Question: I am using the library to generate DXF files with polylines and different attributes which are given within a polyline as text. Using , how can I create an AREA attribute which would be connected to a polyline? This means, if I open a created DXF file in AutoCAD and change the polyline geometry, then the AREA text would update its value automatically.
Here is how I do it in AutoCAD:

Here is an example of what kind of behavior I want to achieve in AutoCAD:
1. AREA attribute state when I open the DXF file:
2. Changing the geometry of the POLYLINE:
3. After I apply the REGEN command, the AREA attribute value gets updated:
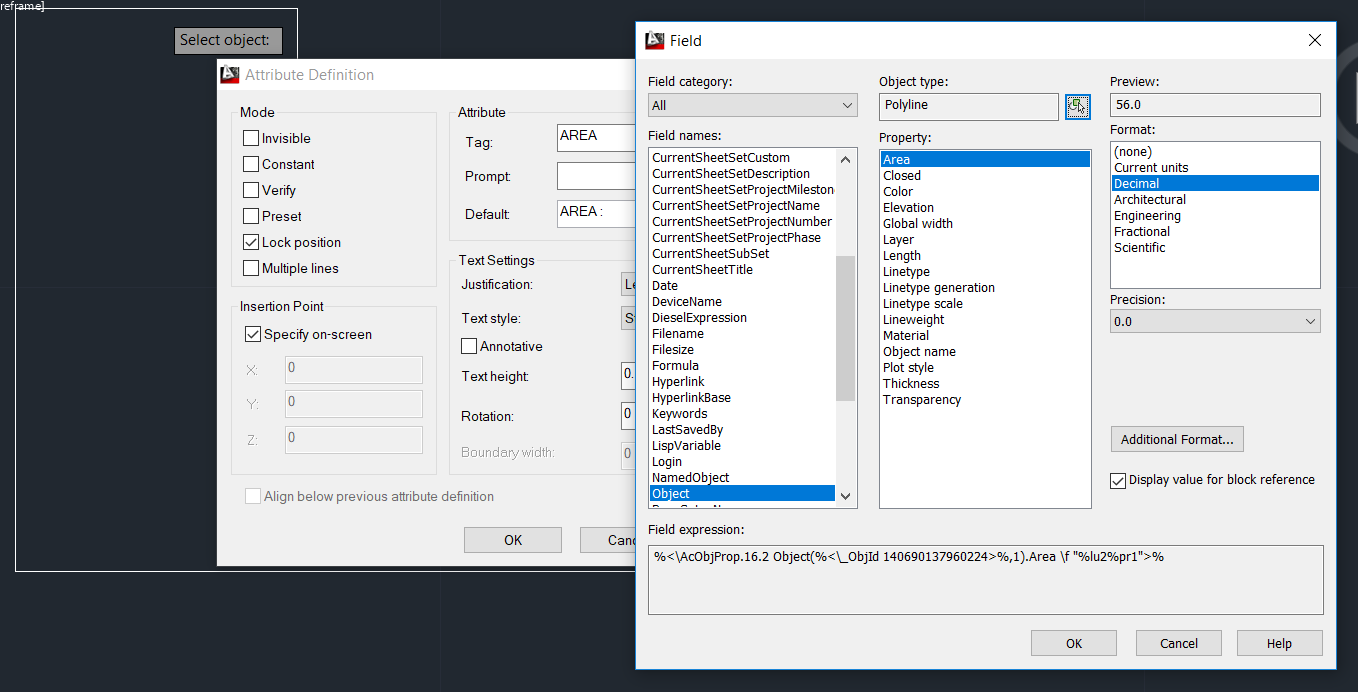
Answer: It is theoretically possible, but you would need to write the definition of the Extension Dictionary attached to the attribute definition, the 'ACAD_FIELD' dictionary contained within the Extension Dictionary, the 'TEXT' dictionary contained within that, the 'FIELD' entity container, and finally, the 'FIELD' entity which references the object property itself.
You can inspect the DXF data for each of these dictionaries & entities using a utility such as my <URL> program, and drill-down through the entries starting with the Extension Dictionary.